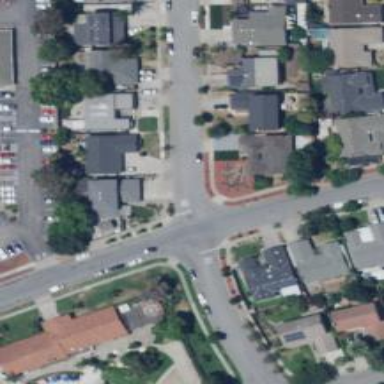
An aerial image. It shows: Residential road with separate sidewalk.